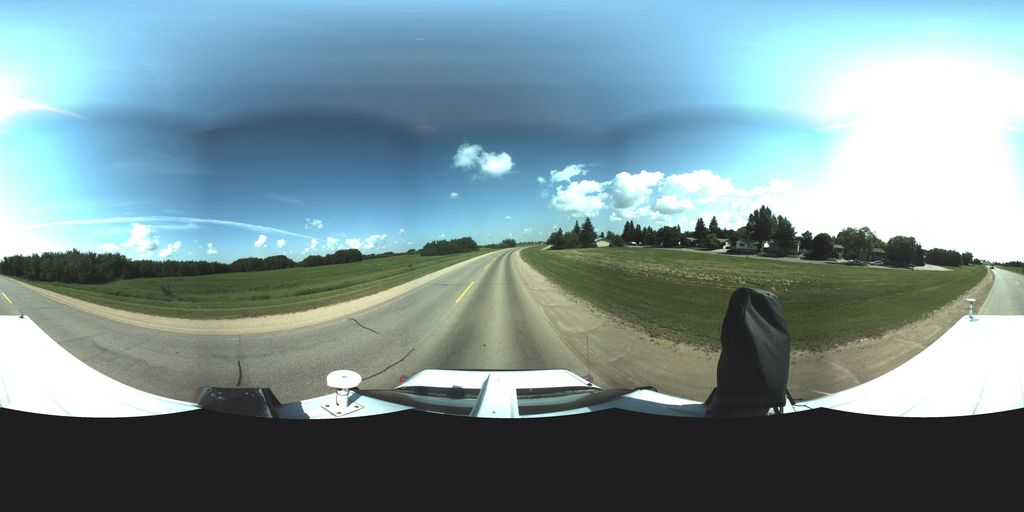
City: saskatoon